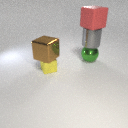
small yellow metal cube below large brown metal cube